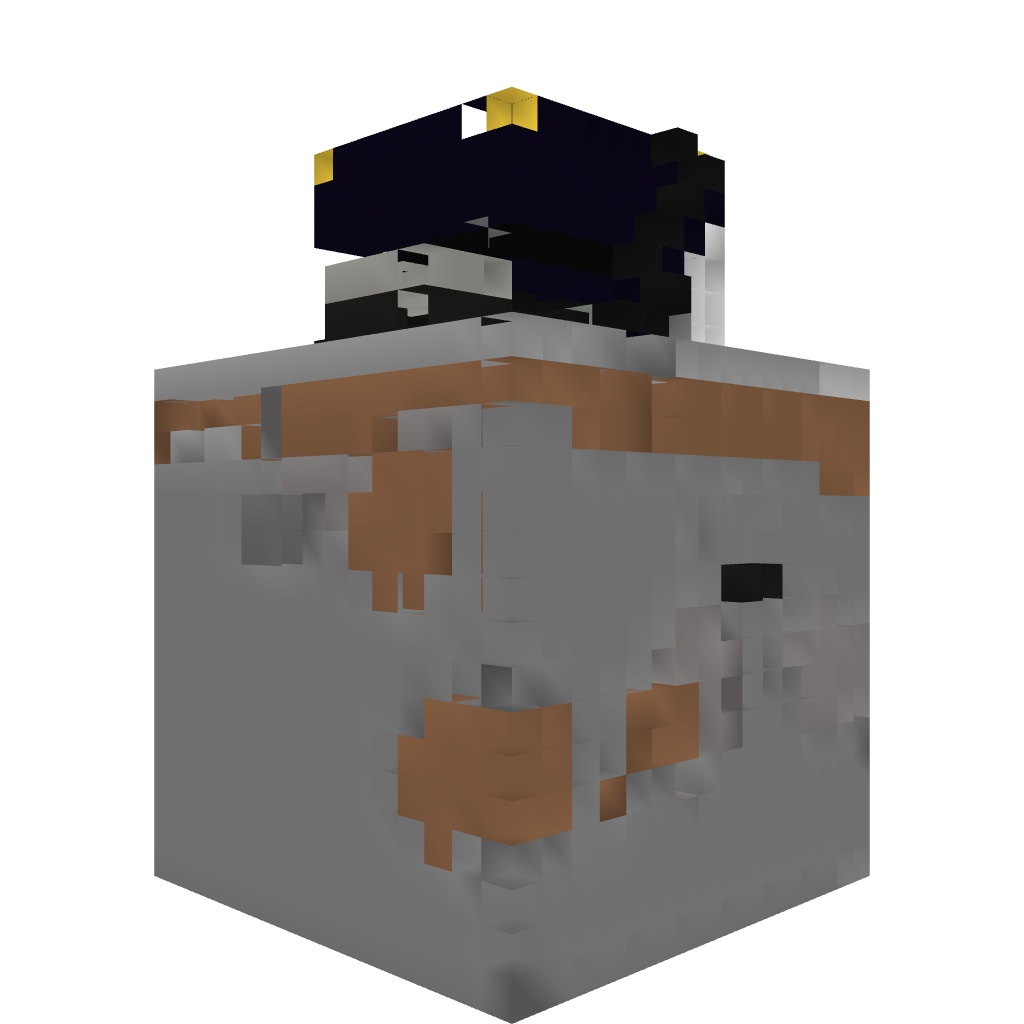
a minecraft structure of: Automatic player cannon